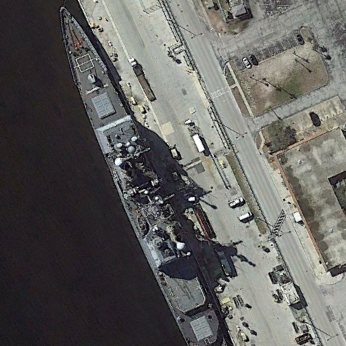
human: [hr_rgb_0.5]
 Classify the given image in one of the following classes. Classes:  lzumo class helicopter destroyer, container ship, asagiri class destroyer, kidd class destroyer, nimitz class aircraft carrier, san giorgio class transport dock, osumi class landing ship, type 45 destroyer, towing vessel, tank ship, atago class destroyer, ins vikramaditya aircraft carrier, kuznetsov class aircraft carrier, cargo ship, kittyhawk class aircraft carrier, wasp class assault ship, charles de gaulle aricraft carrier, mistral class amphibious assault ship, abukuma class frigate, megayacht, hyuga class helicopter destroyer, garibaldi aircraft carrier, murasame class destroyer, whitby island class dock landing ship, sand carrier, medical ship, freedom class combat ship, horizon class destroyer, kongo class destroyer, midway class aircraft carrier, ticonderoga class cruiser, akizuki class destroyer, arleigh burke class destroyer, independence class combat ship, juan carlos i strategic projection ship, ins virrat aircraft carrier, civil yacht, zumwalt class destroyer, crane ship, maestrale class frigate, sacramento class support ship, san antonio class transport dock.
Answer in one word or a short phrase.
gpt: Ticonderoga class cruiser